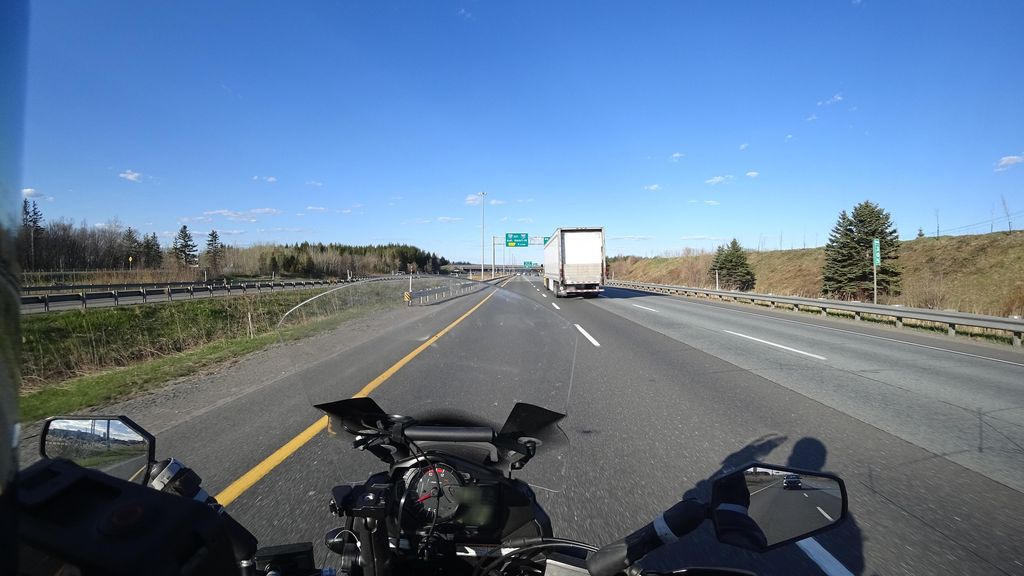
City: quebec_city